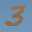
Label: 3